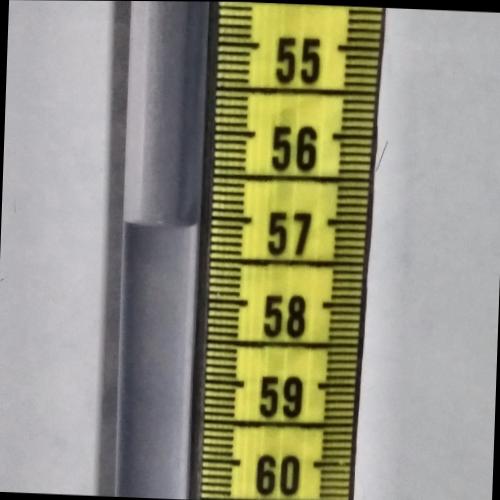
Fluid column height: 57.1 cm